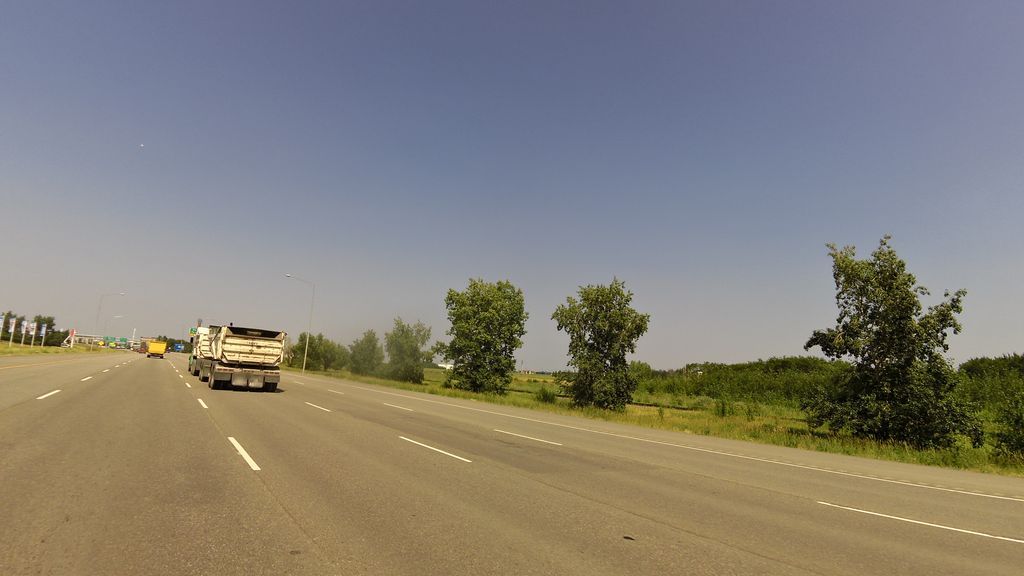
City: edmonton